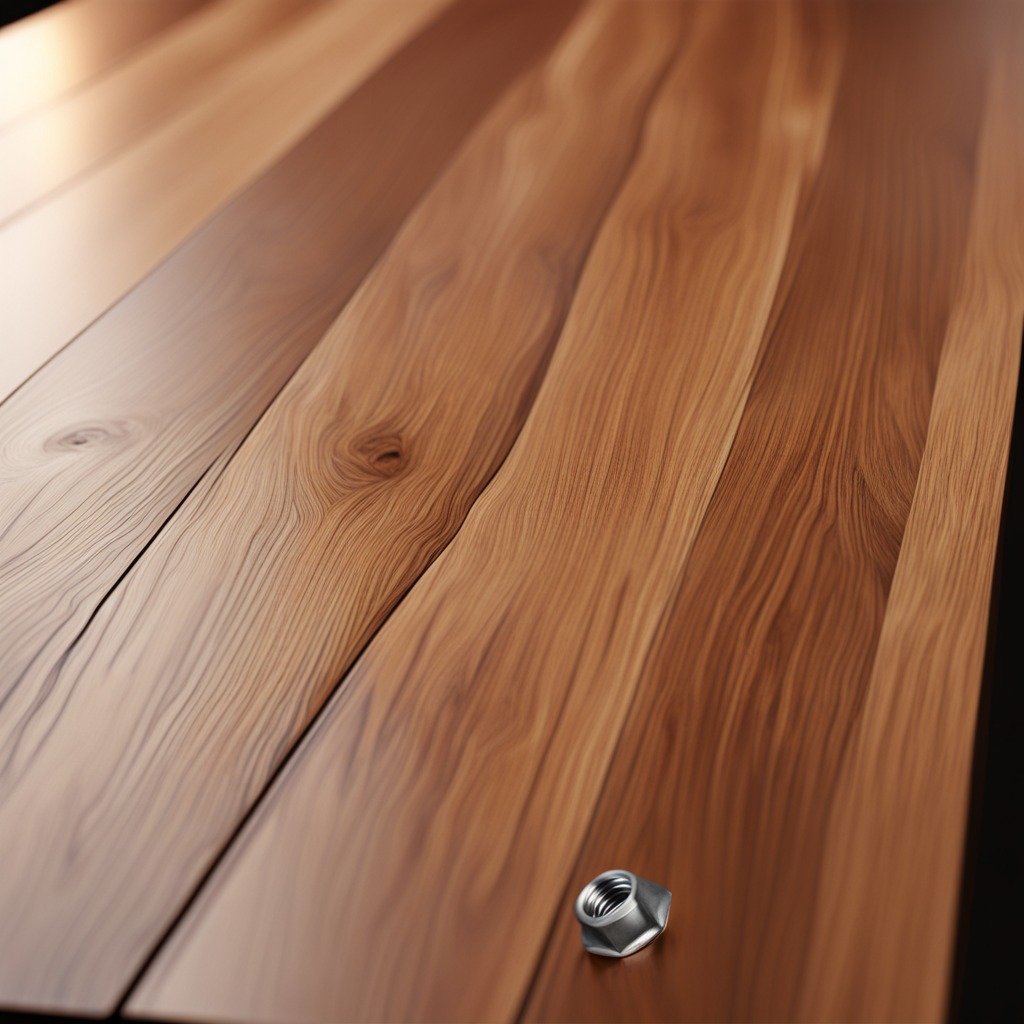
A metal nut is lying on the wooden table.